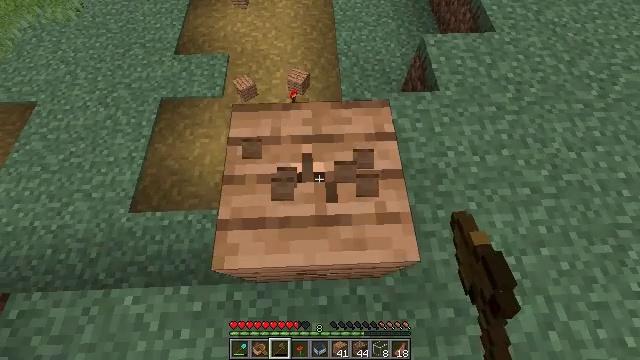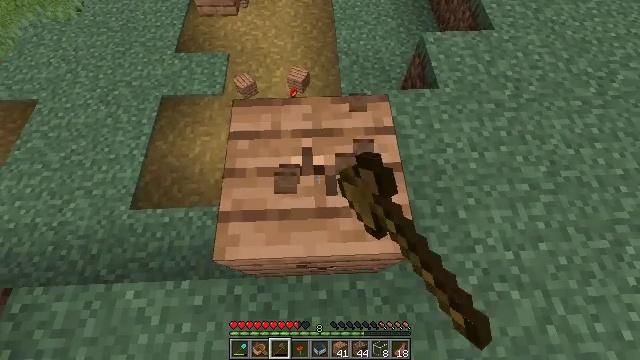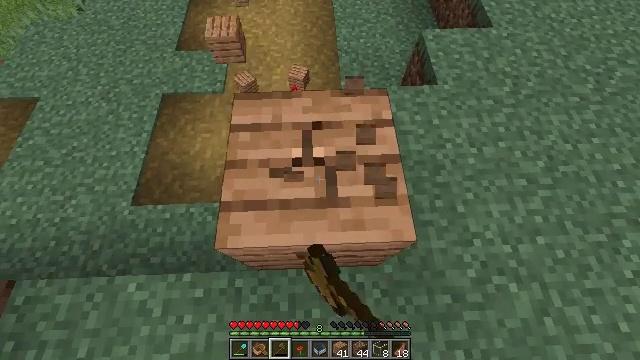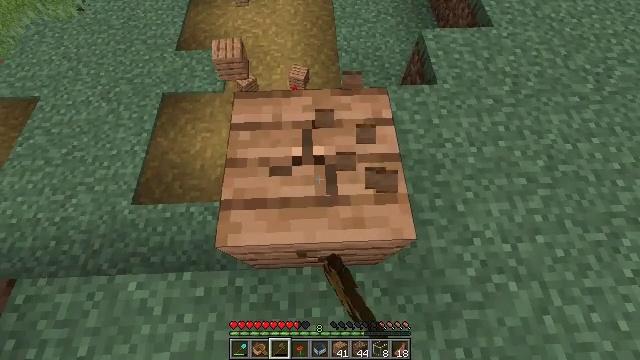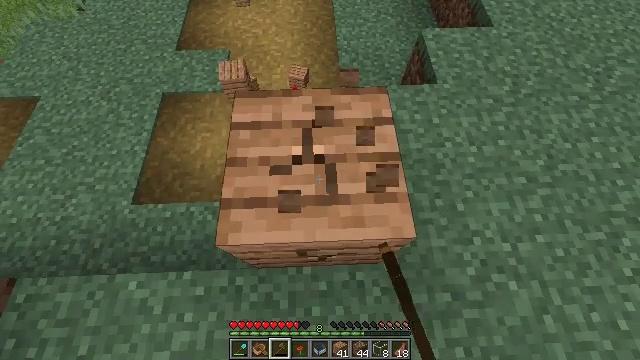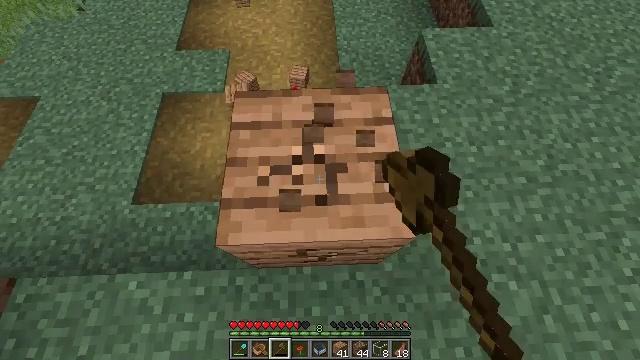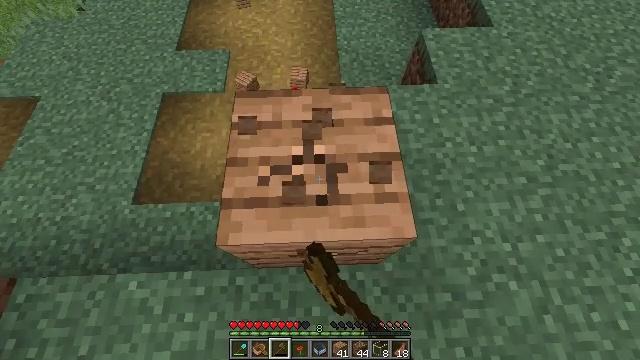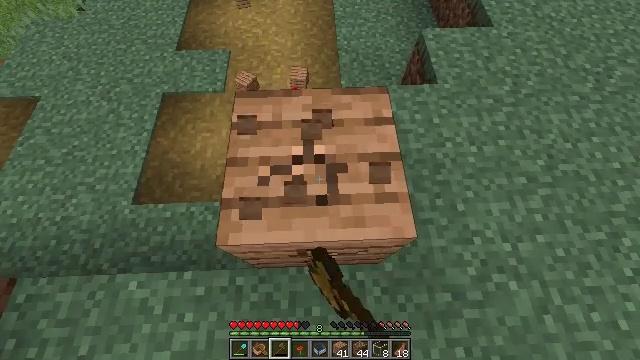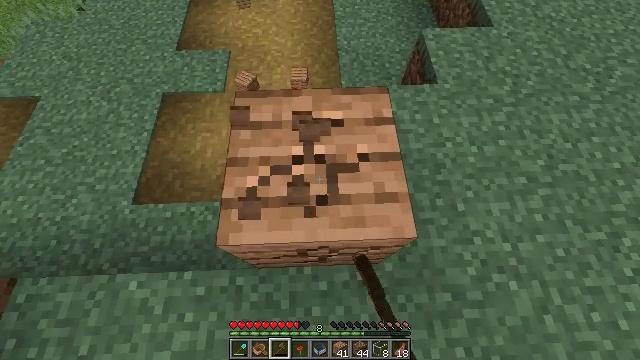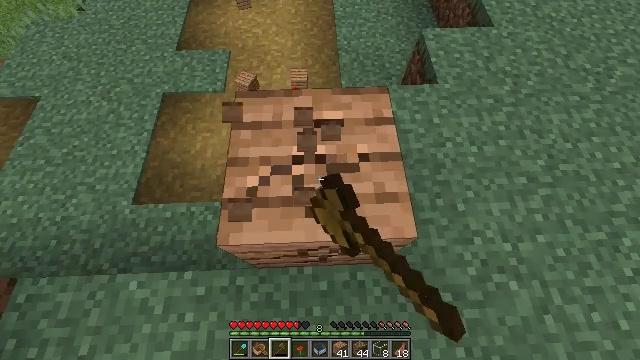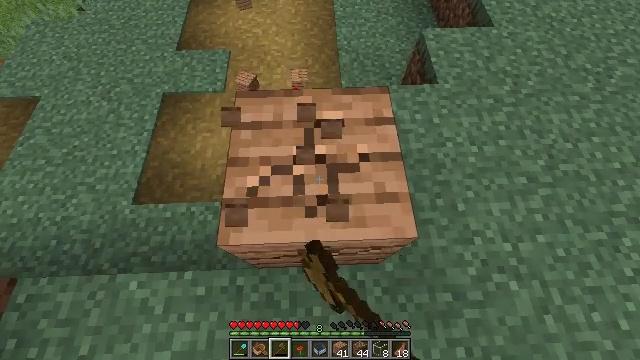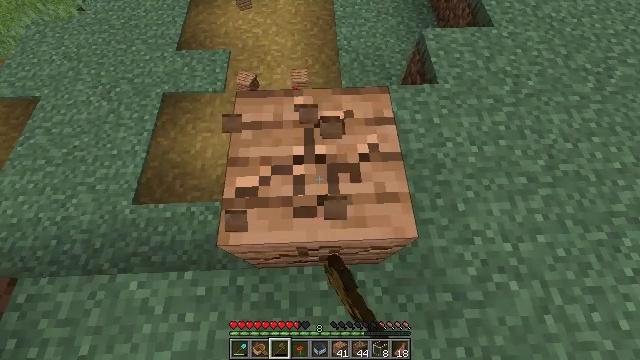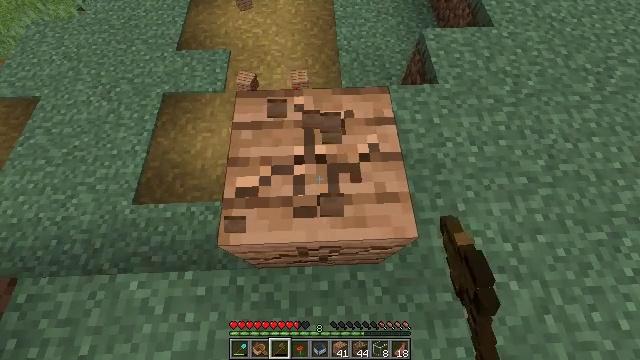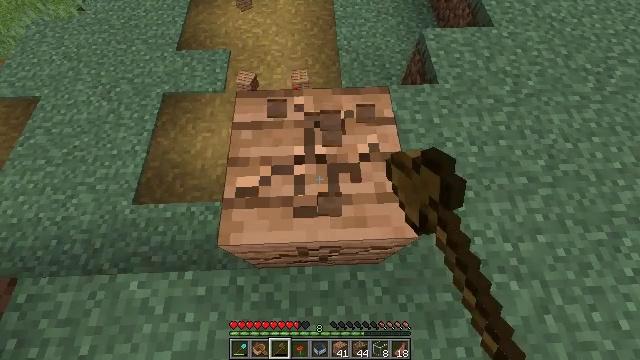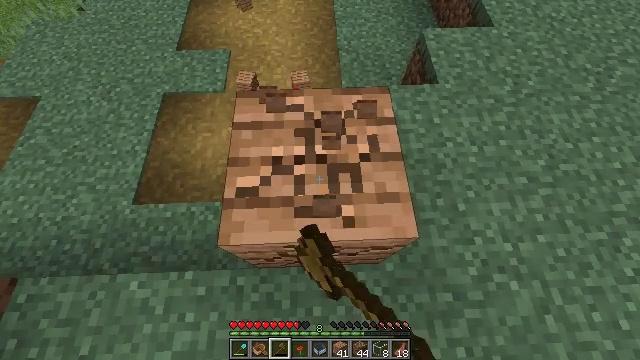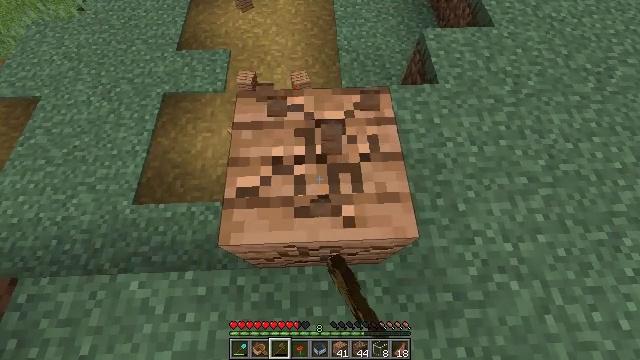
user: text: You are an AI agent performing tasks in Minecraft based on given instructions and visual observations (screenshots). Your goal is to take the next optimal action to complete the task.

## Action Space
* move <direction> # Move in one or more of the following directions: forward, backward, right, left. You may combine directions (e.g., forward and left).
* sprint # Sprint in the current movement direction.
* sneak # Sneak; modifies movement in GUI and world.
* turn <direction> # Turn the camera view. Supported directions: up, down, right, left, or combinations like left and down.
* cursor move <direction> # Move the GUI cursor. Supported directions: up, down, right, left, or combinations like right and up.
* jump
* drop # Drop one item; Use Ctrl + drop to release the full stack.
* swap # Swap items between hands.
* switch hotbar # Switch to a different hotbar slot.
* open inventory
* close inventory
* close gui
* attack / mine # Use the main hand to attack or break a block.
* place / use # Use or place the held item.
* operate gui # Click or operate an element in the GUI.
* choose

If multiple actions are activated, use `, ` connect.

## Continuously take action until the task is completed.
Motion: motion action
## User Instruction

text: Break the jungle planks to recycle them.
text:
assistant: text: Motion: move back, sneak, attack / mine
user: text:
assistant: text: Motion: move back, sneak, attack / mine
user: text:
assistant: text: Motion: move back, sneak, attack / mine
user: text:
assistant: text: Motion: move back, sneak, attack / mine
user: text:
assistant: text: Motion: move back, sneak, attack / mine
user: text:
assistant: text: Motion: move back, sneak, attack / mine
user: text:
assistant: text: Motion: move back, sneak, attack / mine
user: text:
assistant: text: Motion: move back, sneak, attack / mine
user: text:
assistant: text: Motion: move back, sneak, attack / mine
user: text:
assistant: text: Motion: move back, sneak, attack / mine
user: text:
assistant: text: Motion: move back, sneak, attack / mine
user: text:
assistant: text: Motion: move back, sneak, attack / mine
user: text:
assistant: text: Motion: move back, sneak, attack / mine
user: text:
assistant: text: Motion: move back, sneak, attack / mine
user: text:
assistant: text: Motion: move back, sneak, attack / mine
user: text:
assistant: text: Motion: move back, sneak, attack / mine
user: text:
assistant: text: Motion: move back, sneak, attack / mine
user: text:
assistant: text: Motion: move back, sneak, attack / mine
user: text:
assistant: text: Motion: move back, sneak, attack / mine
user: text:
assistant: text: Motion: move back, sneak, attack / mine
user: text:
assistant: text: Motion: move back, sneak, attack / mine
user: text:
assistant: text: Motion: move back, sneak, attack / mine
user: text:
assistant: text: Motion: move back, sneak, attack / mine
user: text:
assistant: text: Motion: move back, sneak, attack / mine
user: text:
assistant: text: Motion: move back, sneak, attack / mine
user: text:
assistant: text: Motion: move back, sneak, attack / mine
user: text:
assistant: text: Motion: move back, sneak, attack / mine
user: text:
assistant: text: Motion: sneak, attack / mine